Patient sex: F
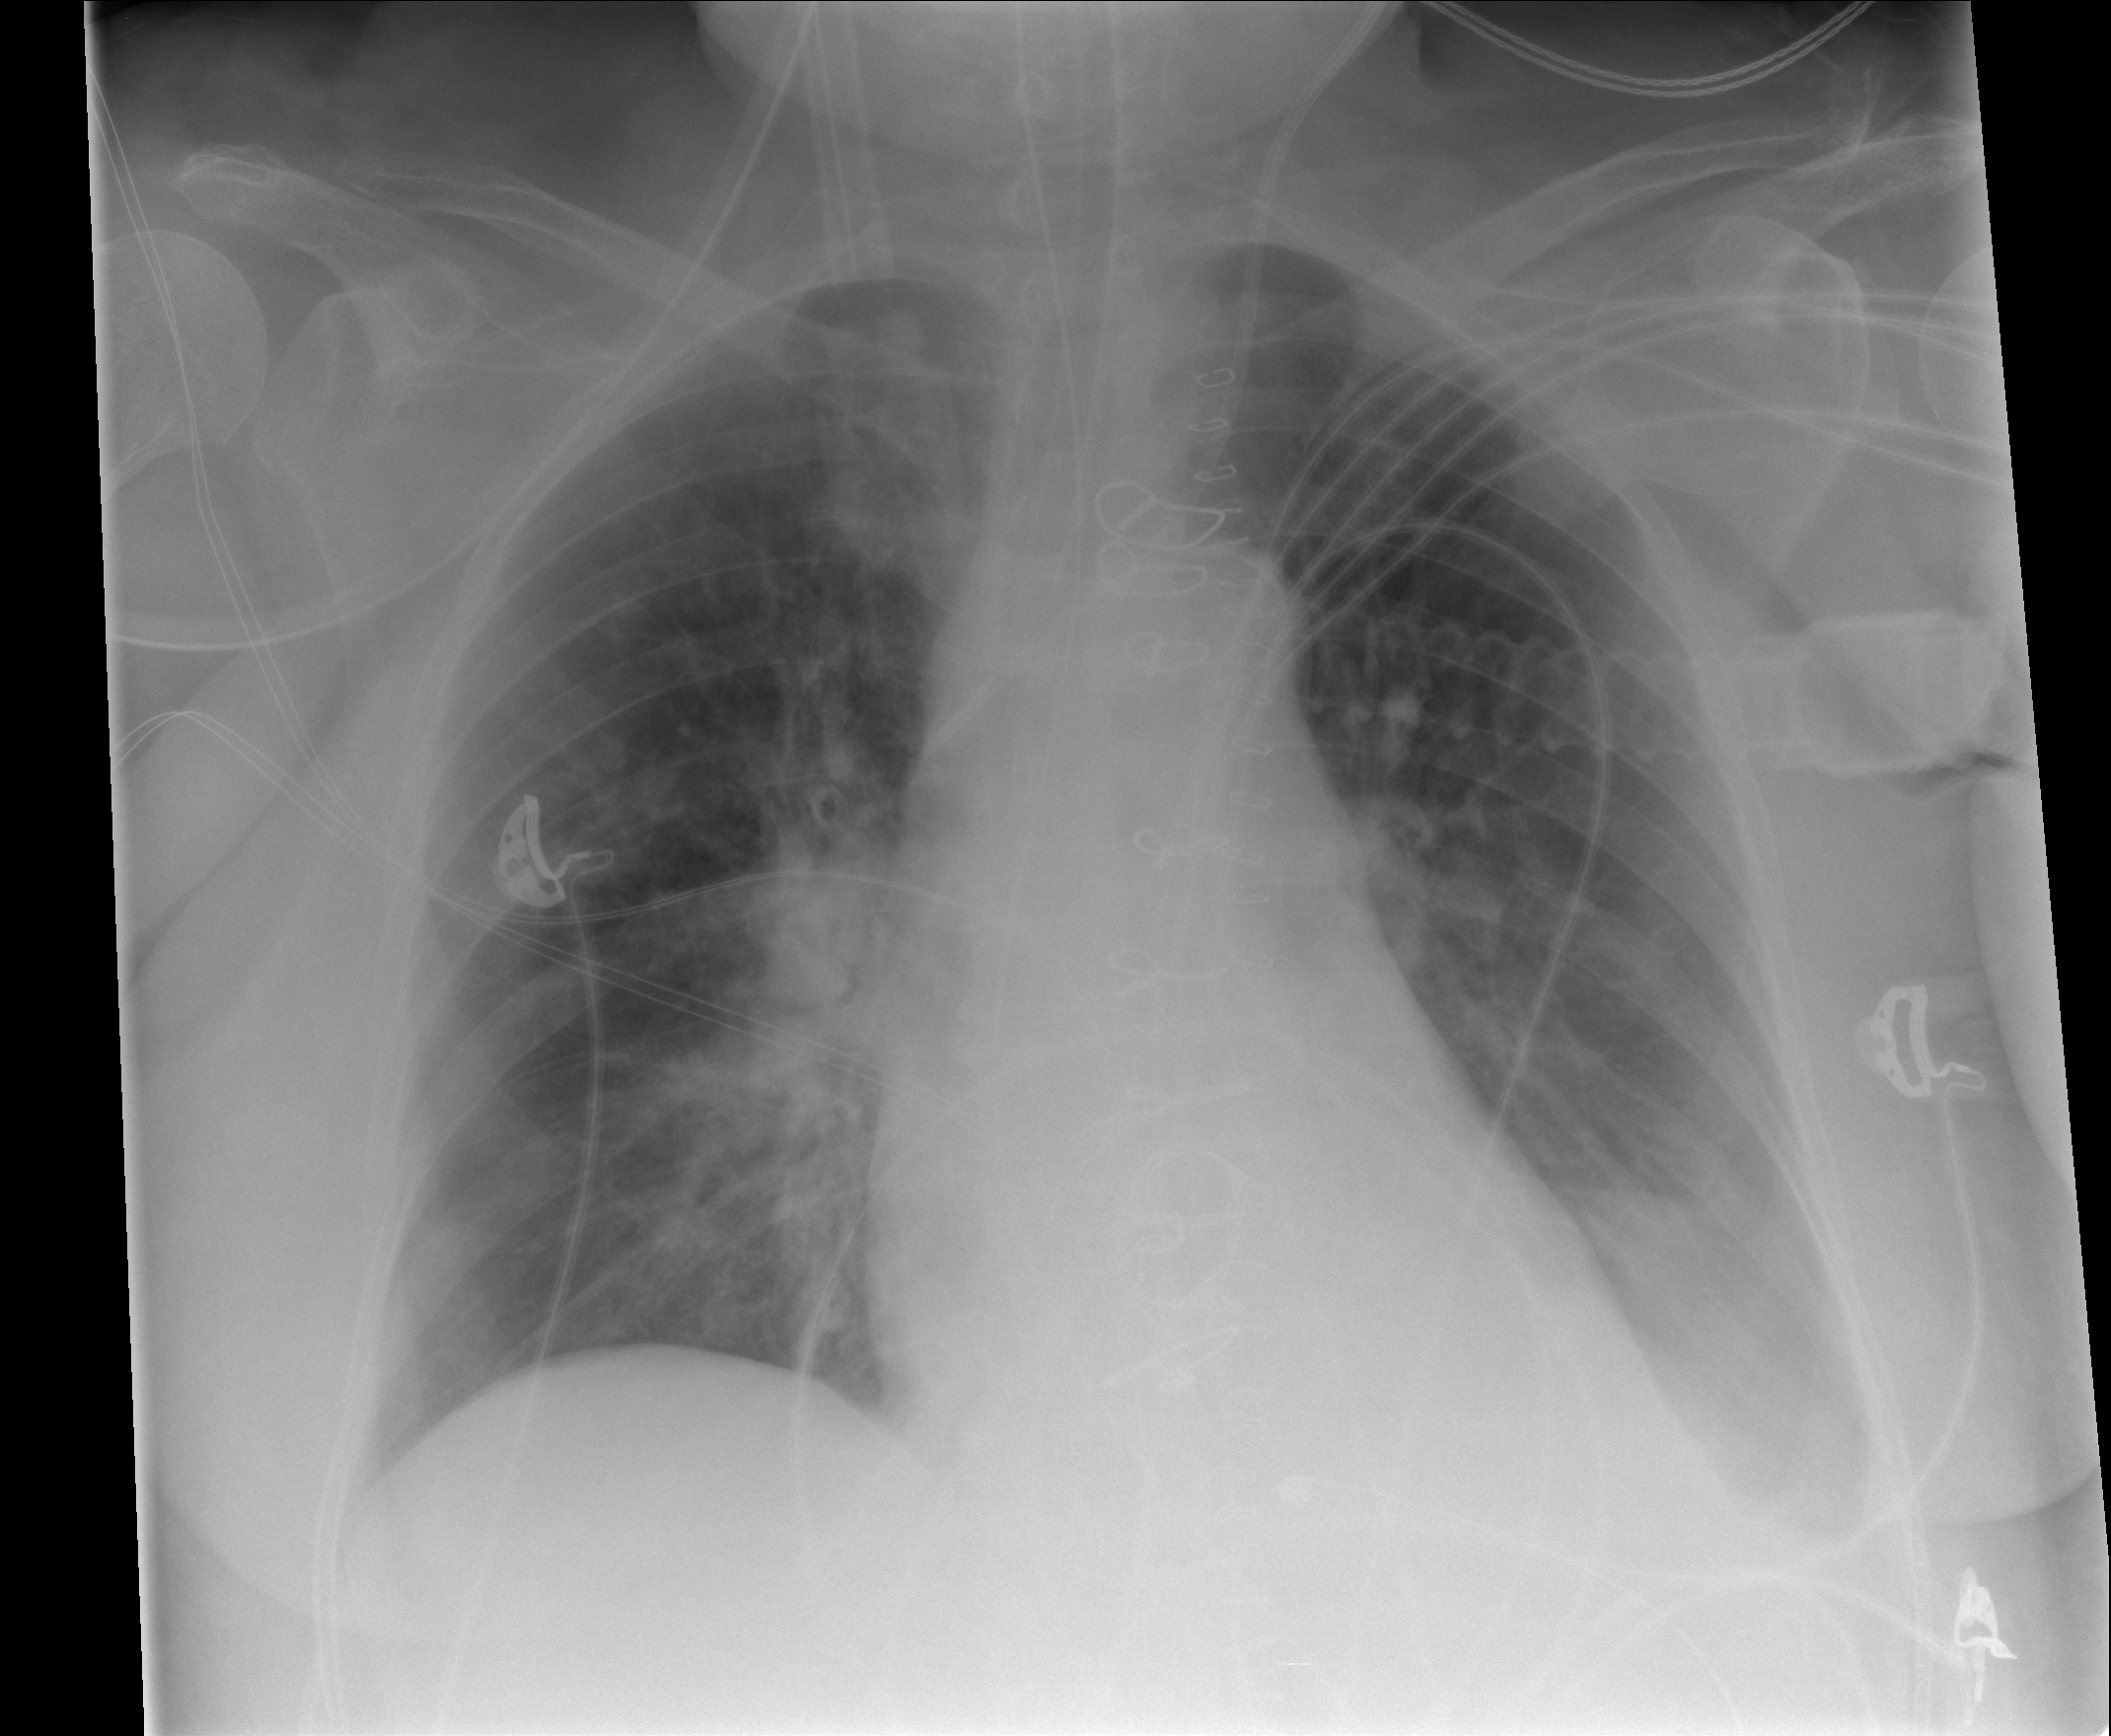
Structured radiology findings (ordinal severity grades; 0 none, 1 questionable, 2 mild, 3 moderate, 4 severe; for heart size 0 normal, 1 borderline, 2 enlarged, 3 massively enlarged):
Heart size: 0
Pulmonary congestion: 0
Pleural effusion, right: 0
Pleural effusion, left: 2
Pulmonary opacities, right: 2
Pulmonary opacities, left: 0
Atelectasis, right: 0
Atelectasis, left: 2